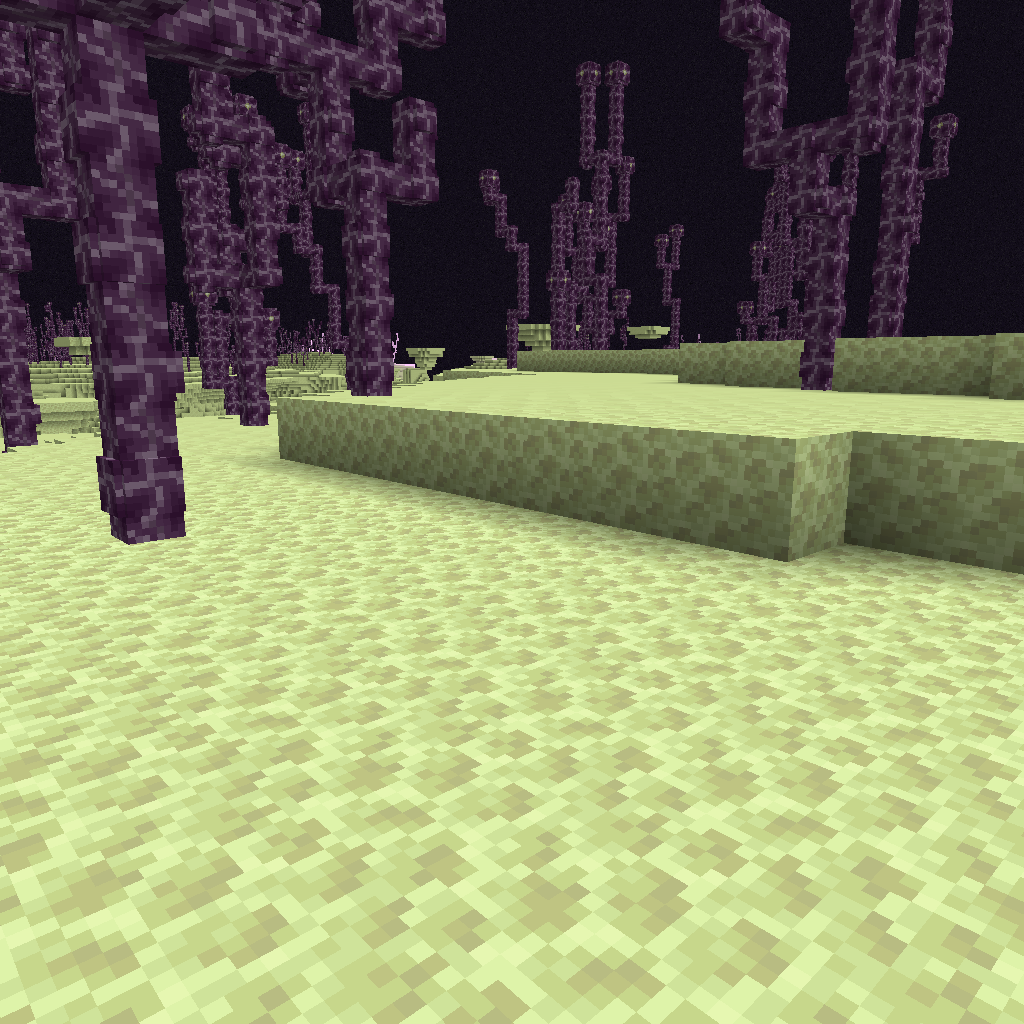
the end with chorus plants